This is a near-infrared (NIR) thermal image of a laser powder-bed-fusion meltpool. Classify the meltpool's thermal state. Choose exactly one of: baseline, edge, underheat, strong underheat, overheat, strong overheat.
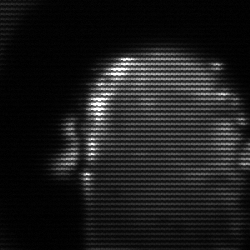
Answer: baseline